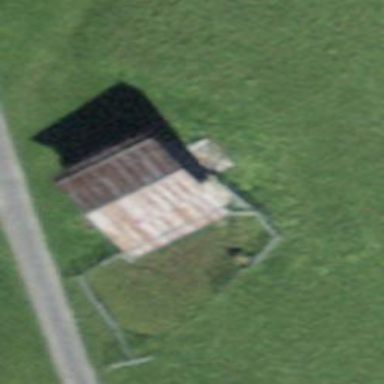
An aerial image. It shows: Rural barn.